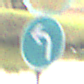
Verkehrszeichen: VorgeschriebeneFahrtrichtungLinks
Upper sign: Stop
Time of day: MorningAfternoon
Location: Outdoor (Nature)
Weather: PartlyCloudy
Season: NotSpecified
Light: Natural